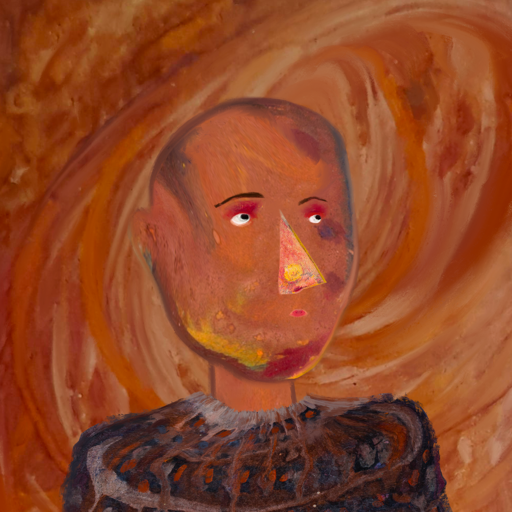
Background: Pious_Lady, Head And Neck Side: Mother_And_Son_Son, Face Side: Irani, Bust: Hypocrite, Hair Side: Blank, Head Accessory: Blank, Second Necklace: Blank, Necklace: Blank, Baby: Blank